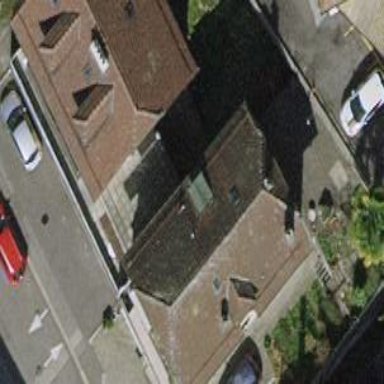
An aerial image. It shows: Half-hipped roof shape on the apartments building.